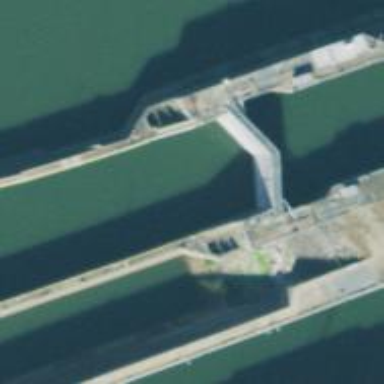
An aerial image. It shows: Lock gate on waterway.